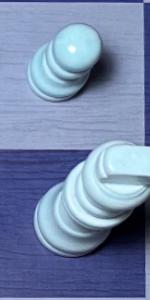
Label: King_White